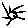
Label: sun